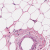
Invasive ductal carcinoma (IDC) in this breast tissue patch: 0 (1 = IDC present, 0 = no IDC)